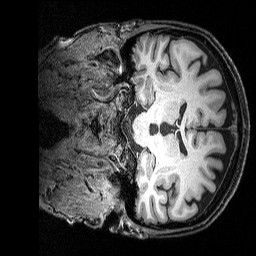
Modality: T1w
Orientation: coronal
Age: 60
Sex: male
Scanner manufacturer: siemens
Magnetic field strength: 3 T
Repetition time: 2.5 s
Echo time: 0.00369 s